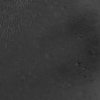
Atmospheric dust classification: not_dusty